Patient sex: F
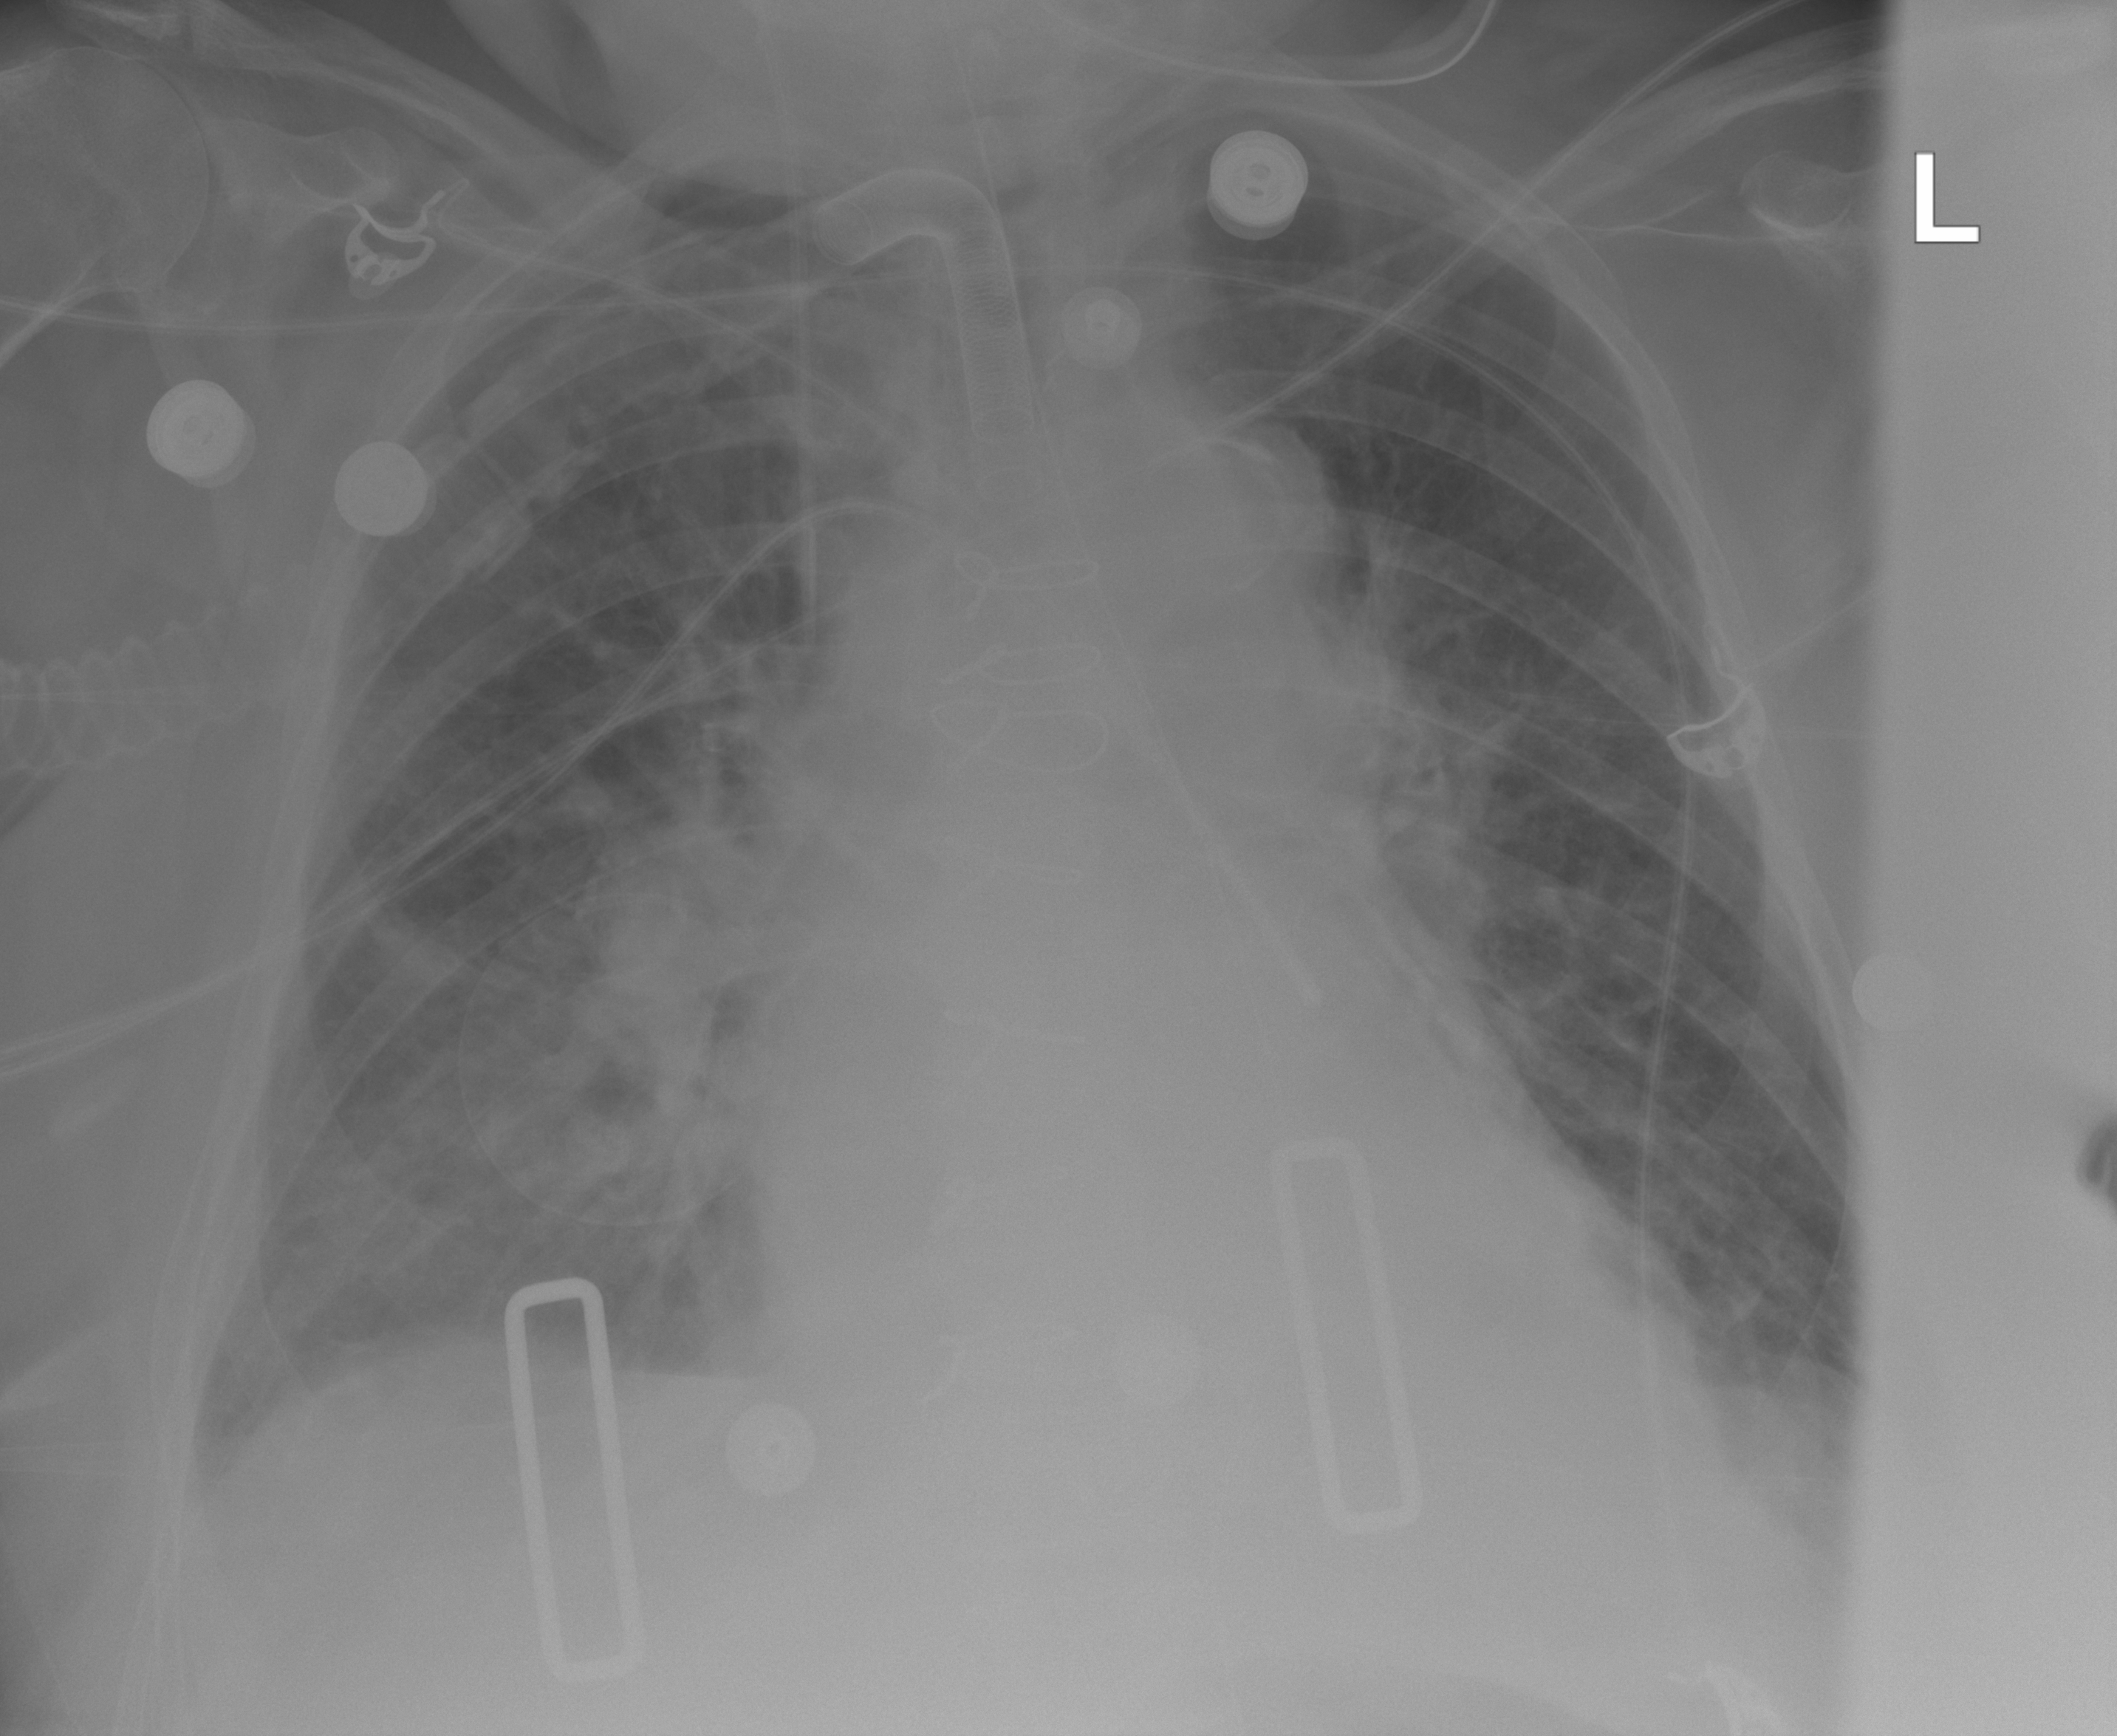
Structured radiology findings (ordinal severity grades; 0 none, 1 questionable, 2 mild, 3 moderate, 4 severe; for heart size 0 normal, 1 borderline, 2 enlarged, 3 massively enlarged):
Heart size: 2
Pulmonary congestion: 2
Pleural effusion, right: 2
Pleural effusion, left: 1
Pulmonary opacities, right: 2
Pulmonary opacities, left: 0
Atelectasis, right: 2
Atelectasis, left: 0